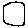
Label: square